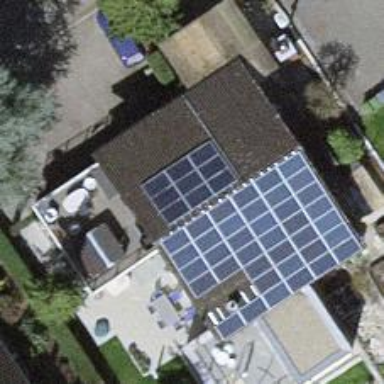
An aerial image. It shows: Solar photovoltaic panel generator.